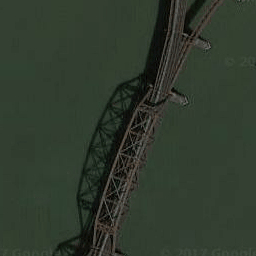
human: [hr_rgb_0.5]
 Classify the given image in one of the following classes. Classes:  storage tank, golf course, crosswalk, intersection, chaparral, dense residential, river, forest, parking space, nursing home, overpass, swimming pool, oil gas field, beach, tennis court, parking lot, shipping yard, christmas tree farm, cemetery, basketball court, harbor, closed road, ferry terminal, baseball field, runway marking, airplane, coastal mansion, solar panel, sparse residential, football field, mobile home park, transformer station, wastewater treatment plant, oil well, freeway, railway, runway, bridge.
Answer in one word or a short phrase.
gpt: bridge